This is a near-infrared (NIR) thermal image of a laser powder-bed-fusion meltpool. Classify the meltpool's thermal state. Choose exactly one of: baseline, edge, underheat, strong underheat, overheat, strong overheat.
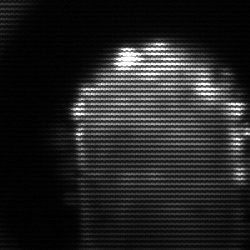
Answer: baseline